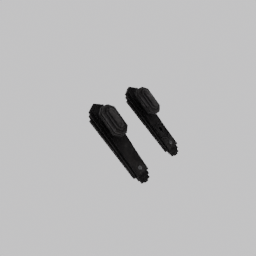
Label: mechanical